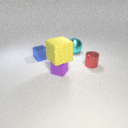
large cyan metal sphere behind small blue metal cube